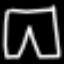
Label: pants